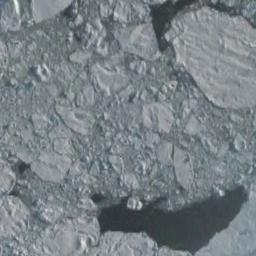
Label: sea_ice